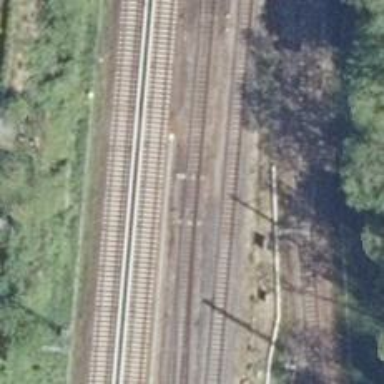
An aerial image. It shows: Railway switch with the turnout side on the left.